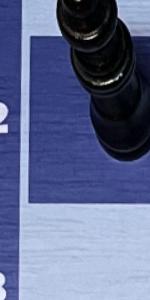
Label: Empty